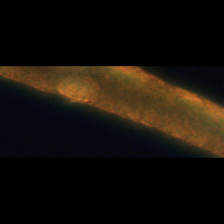
Taxon: Guinardia
Group: Diatoms